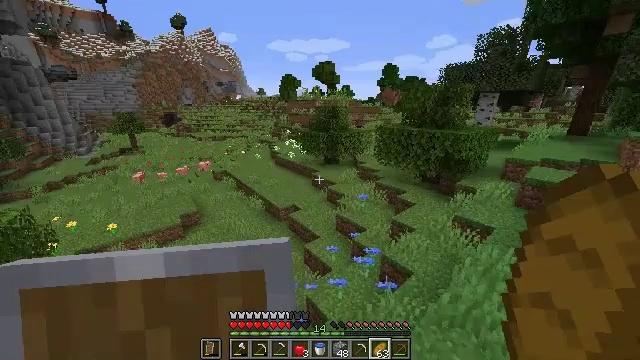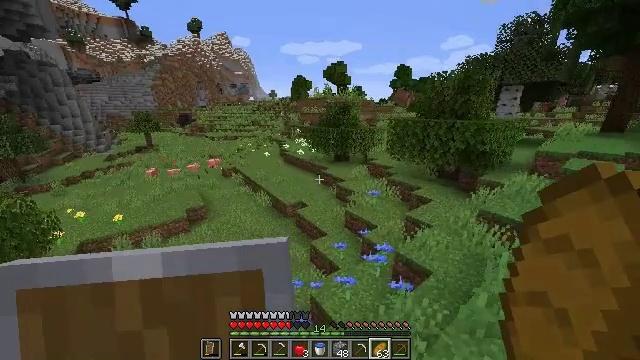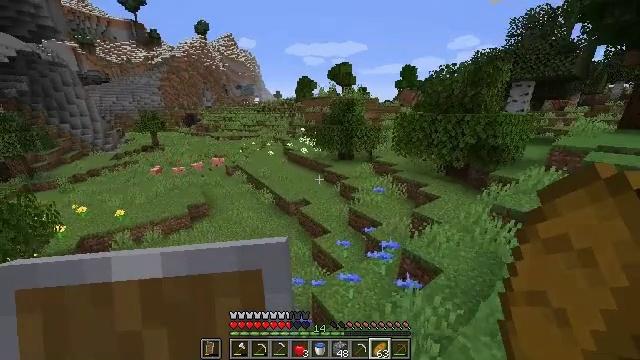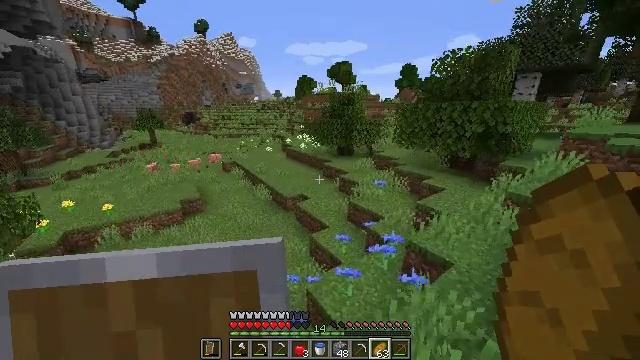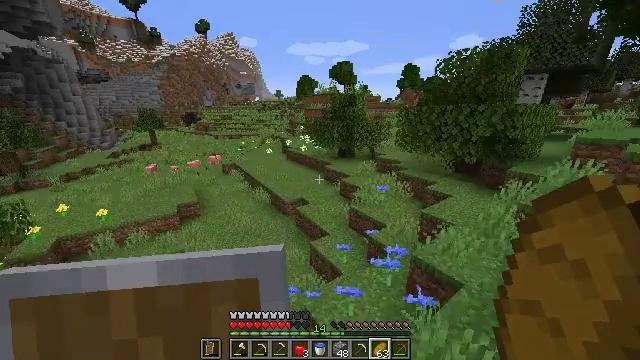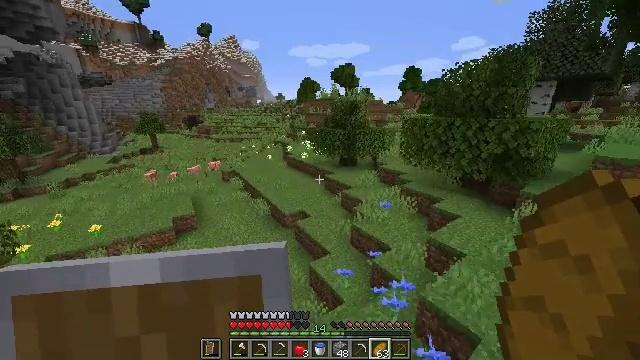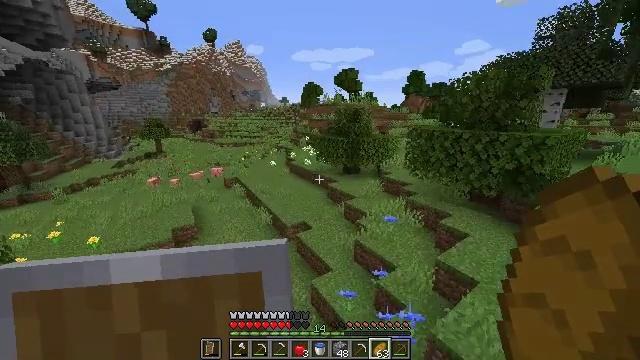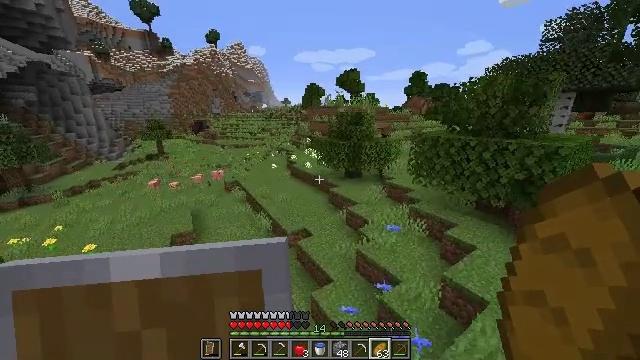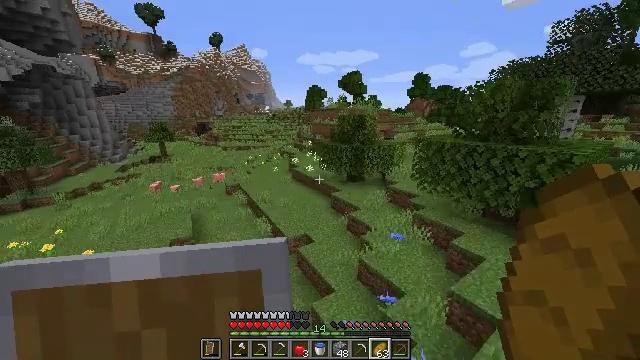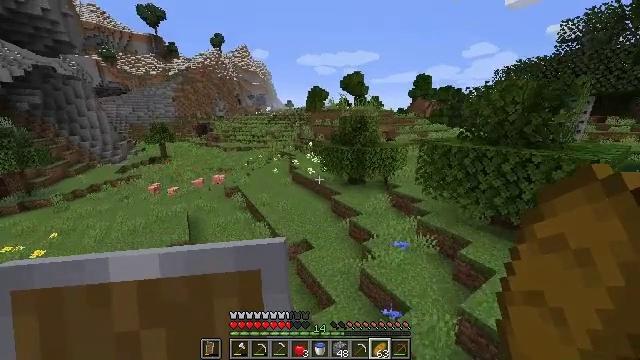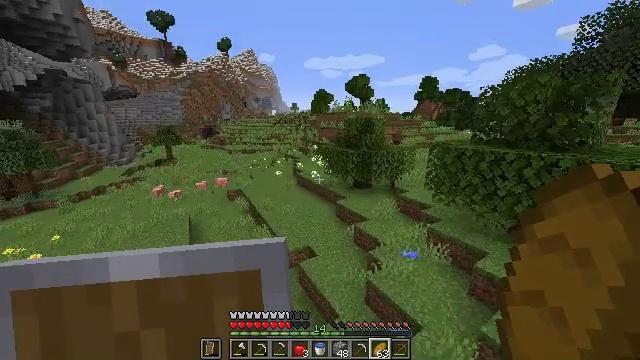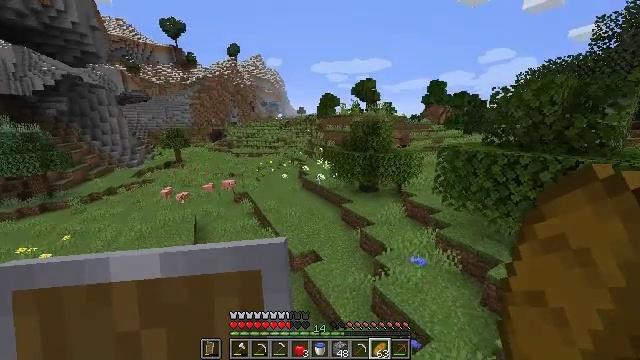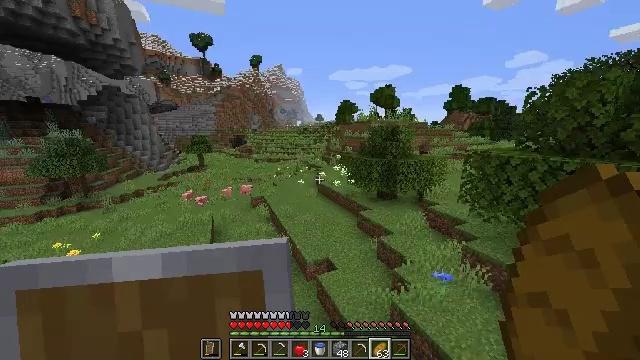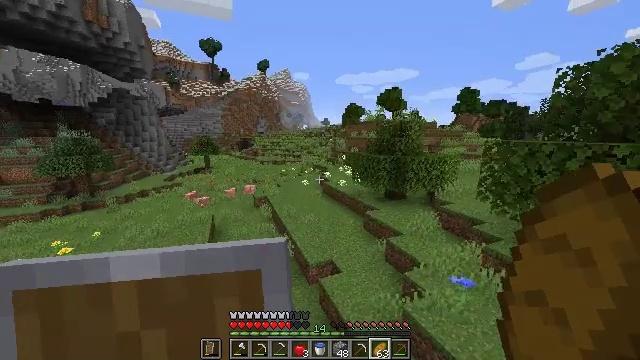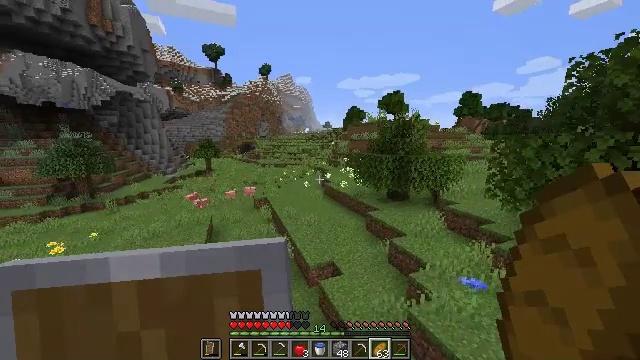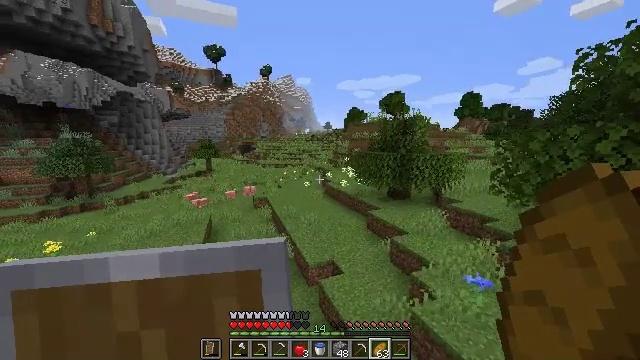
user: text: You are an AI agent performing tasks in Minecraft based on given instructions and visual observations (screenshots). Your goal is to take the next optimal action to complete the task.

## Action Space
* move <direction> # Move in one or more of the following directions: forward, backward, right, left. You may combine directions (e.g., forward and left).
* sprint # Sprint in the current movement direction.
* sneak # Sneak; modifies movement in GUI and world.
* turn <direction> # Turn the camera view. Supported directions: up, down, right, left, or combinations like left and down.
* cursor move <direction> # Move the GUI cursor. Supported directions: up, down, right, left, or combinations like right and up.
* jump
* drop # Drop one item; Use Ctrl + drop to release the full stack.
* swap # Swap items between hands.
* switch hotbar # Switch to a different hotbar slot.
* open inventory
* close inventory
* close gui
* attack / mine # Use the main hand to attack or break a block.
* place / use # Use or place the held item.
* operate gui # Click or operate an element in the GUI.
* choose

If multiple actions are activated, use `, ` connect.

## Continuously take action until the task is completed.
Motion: motion action
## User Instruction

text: Collect a hay block for crafting.
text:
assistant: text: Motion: move forward, sprint, turn left, jump
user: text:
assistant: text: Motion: move forward, sprint, turn left, jump
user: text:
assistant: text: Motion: move forward, sprint, jump
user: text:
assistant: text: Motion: move forward, sprint, jump
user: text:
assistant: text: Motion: move forward, sprint, jump
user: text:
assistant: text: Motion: move forward, sprint, jump
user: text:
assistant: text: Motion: move forward, sprint, jump
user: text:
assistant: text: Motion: move forward, sprint, jump
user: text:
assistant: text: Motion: move forward, sprint, jump
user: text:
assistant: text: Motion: move forward, sprint, turn left, jump
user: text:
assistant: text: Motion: move forward, sprint, turn left, jump
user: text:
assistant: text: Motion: move forward, sprint, turn left and up, jump
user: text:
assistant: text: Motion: move forward, sprint, turn left and up, jump
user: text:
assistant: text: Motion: move forward, sprint, turn up, jump
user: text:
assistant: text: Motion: move forward, sprint, jump
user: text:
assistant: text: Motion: move forward, sprint, jump
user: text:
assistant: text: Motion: move forward, sprint, jump
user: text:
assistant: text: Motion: move forward, sprint, jump
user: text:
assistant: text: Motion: move forward, sprint, jump
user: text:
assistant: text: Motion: move forward, sprint, jump
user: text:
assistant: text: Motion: move forward, sprint, jump
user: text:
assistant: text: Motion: move forward, sprint, jump
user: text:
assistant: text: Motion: move forward, sprint, jump
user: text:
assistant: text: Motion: move forward, sprint, jump
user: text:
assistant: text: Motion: move forward, sprint, jump
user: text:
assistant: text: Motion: move forward, sprint, jump
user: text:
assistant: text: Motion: move forward, sprint, jump
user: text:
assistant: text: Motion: move forward, sprint, jump
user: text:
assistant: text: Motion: move forward, sprint, jump
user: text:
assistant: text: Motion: move forward, sprint, jump